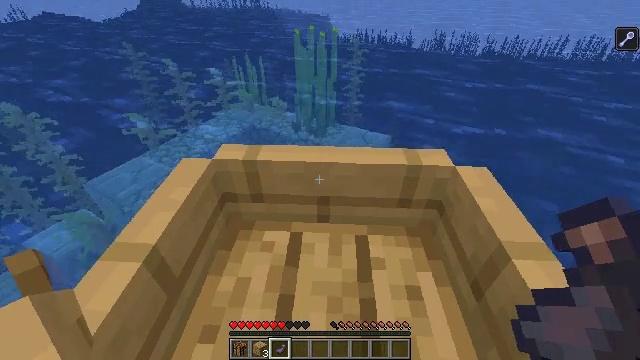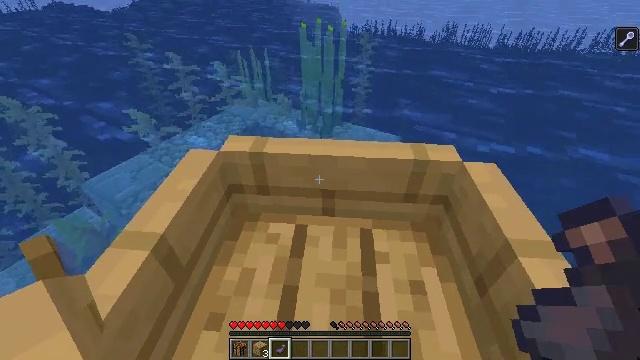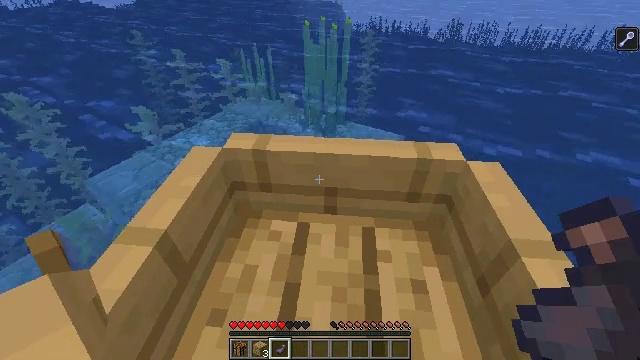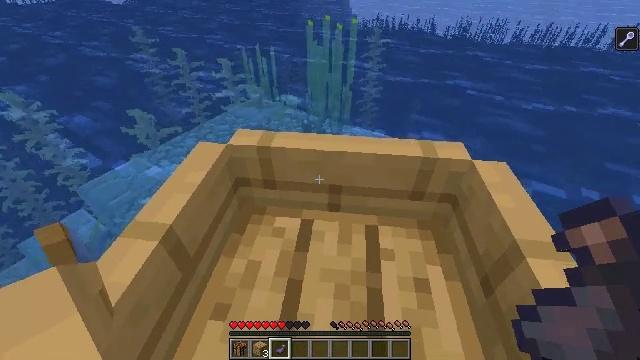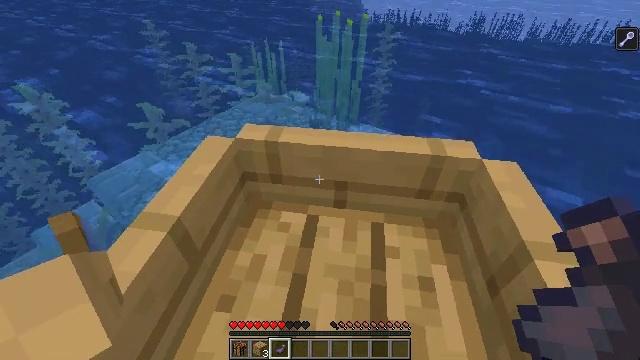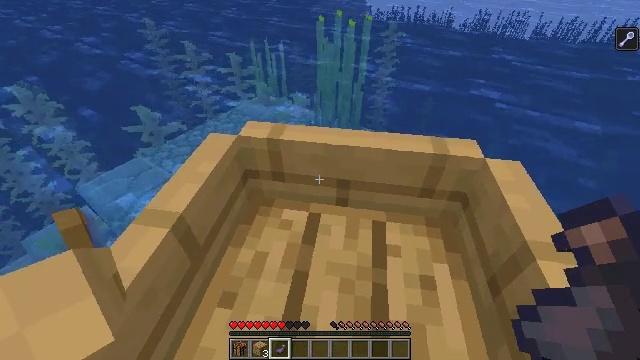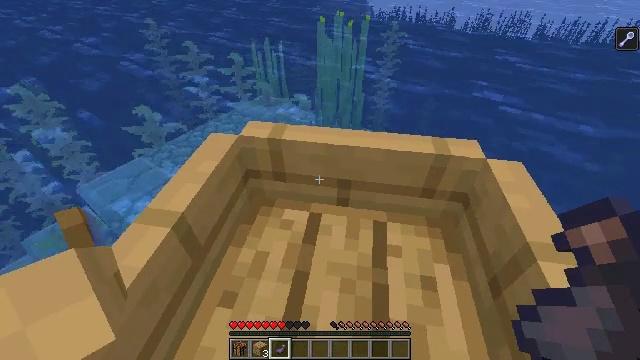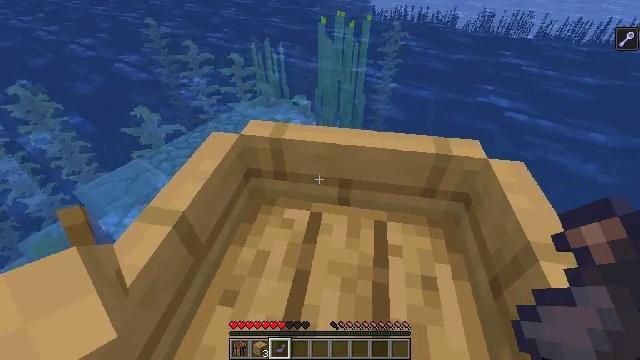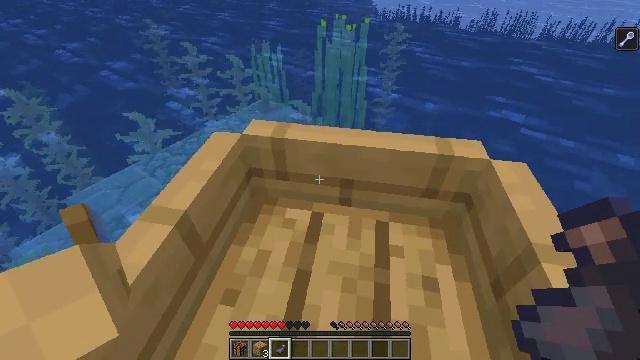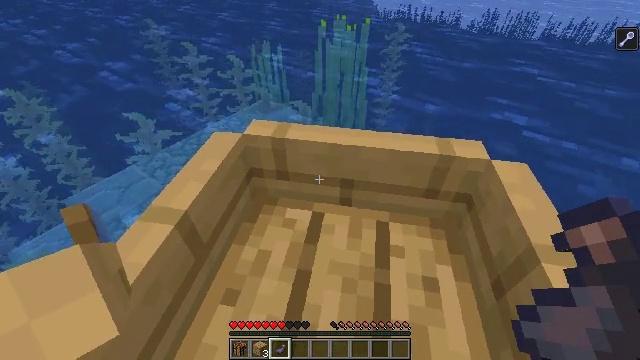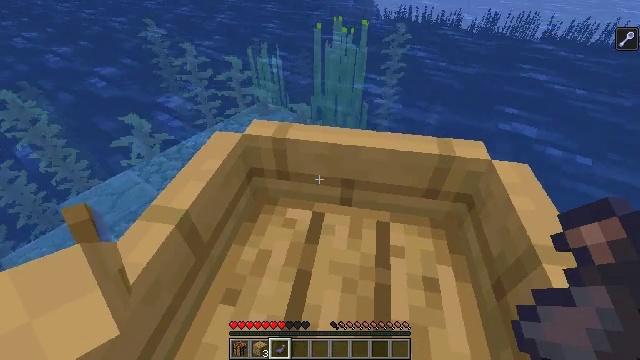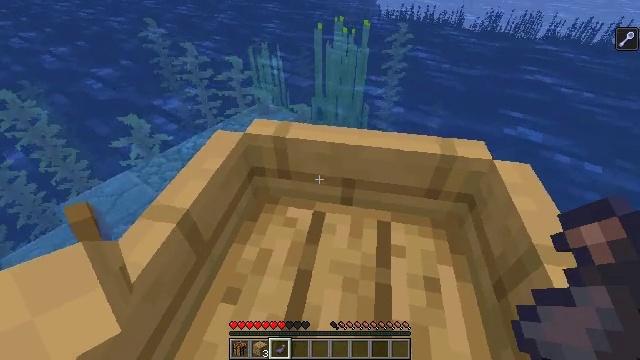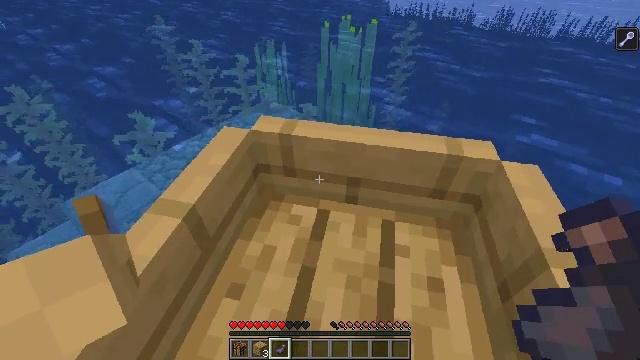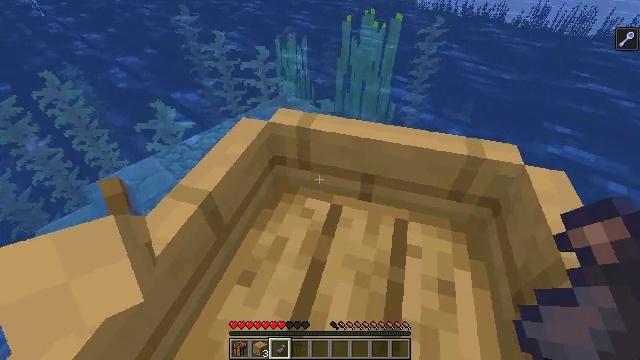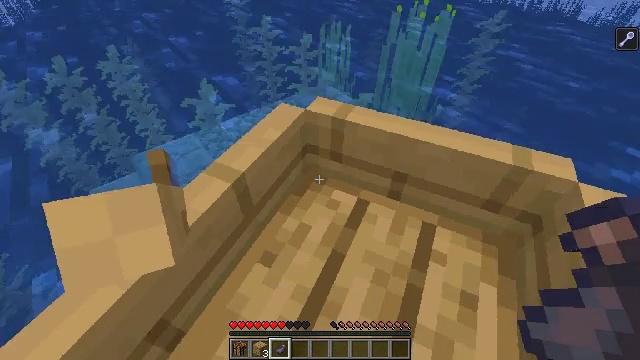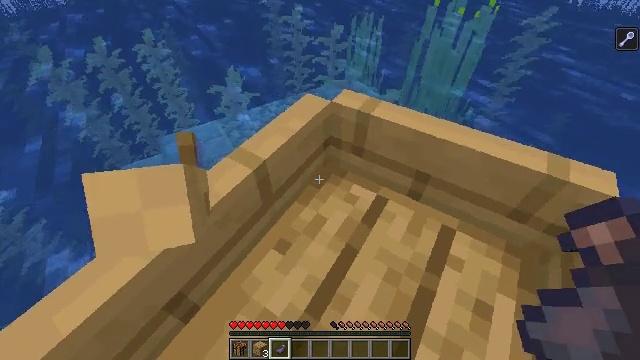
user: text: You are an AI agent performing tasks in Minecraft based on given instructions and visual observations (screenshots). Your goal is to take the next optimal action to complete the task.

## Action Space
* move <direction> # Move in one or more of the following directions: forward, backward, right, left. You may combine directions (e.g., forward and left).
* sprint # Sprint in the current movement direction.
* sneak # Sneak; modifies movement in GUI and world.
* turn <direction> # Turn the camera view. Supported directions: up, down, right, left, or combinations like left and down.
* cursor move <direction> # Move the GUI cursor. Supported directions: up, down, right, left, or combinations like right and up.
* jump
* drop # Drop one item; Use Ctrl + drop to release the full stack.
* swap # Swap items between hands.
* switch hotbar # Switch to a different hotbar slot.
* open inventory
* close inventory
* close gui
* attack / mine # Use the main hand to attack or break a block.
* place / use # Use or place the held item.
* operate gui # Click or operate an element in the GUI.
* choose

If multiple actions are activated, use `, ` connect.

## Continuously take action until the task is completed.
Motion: motion action
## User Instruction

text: Break kelp blocks underwater.
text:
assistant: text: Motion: turn left and down
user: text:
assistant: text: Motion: no_op
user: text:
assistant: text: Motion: turn left
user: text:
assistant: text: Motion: turn left
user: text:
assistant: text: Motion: no_op
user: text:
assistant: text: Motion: no_op
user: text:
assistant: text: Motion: no_op
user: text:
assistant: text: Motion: jump
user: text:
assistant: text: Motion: jump
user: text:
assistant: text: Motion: jump
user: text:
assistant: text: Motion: jump
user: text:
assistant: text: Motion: turn left, jump
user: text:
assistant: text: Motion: turn left and down, jump
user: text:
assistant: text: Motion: turn left and down, jump
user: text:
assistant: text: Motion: turn left and down, jump
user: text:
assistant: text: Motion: move forward, turn left and down, jump
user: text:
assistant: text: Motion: move forward, turn left and down
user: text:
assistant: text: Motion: move forward, turn left
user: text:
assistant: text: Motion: move forward, turn left
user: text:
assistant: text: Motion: move forward, turn left and down
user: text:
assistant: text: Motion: move forward, turn left
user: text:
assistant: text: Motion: move forward
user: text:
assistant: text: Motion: no_op
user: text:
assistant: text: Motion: no_op
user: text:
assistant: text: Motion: no_op
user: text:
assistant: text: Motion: no_op
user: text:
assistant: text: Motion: no_op
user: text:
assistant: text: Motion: no_op
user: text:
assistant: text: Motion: no_op
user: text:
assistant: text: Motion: no_op